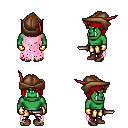
a pixel art fantasy rpg character, male body template, orc, green skin, pink tattered cape, gold greaves, red pageboy hairstyle, leather cap, gold gloves, maroon shoes, dagger, four views (front, back, left, right), 2x2 character sprite sheet, small pixel art, hard edges, no anti-aliasing